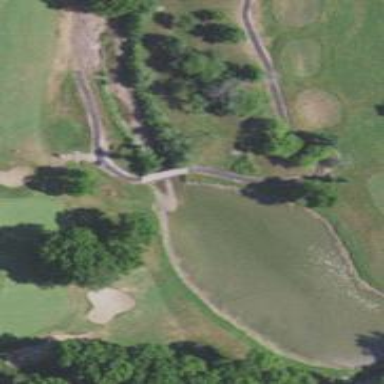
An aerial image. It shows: Picturesque scene of golf course with lateral water hazard.